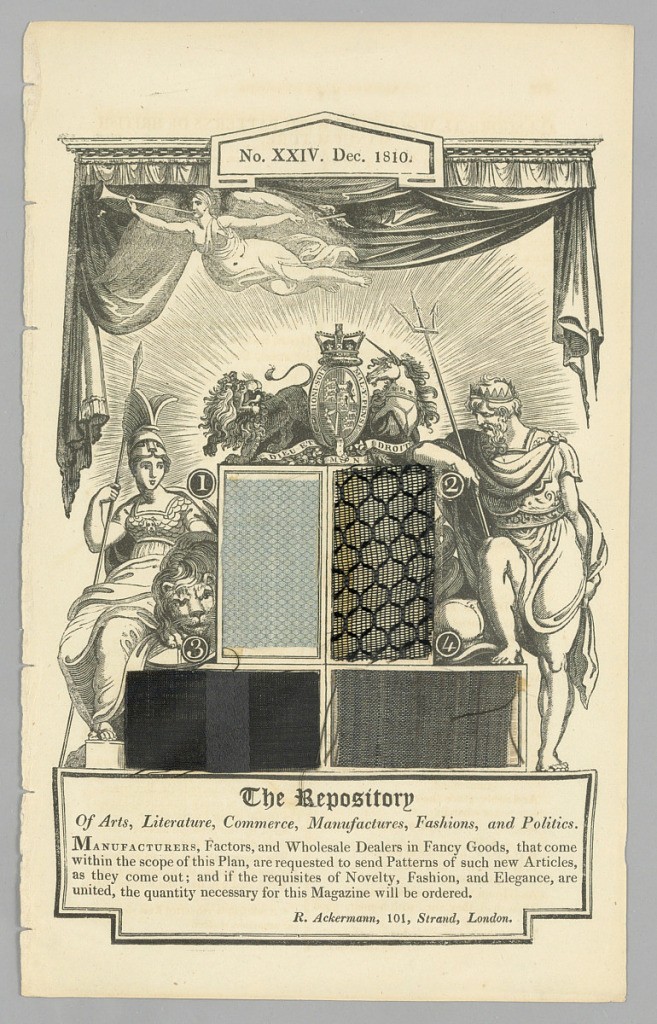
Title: Page from Ackermann's "Repository of the Arts, Science etc,"
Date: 1810
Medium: h.) paper and textile swatches (fibers not identified)
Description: Component "h" is a page from Ackermann's Repository, December 1810. Page contains printed graphics and four textile swatches.